Question: I have the following report below i can get all the rows
'''
SERVER NAME COUNT1 COUNT2 Count+% 7days count+% 30days
All Servers
( Server1,
Server2,
Server 3) 7 1,501 500 (20%) 850 (53.3%)
Server 1 2 705 200 (28.3%) 350 (49.6%)
Server 2 3 396 100 (25.2%) 200 (50.5%)
Server 3 2 400 200 (50%) 300 (75%)
'''
I have done the last three rows, but how to get the top row? How can we sum up all the rows.In the top row as above?
the others are simple countDistint and count ,
For Count+ % students :
'''
=Sum(IIf(Fields!Logged7Days.Value = "no", 1, 0)) &" ( "& FormatNumber((Sum(IIf(Fields!Logged7Days.Value = "no", 1, 0)) *100) / count(Fields!f_IdPupil.Value),2) & "%) "
'''
And simply change column to 30days , for the next one basically they tell if the student was present in 7 days, 30 days time.
SAMPLE DATA:

Thank you
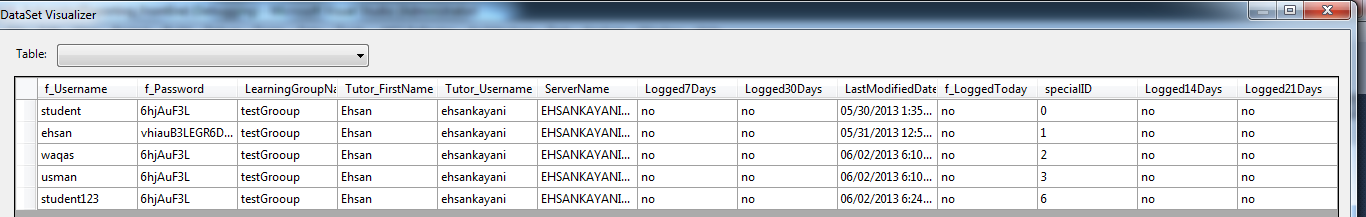
Answer: You can use your expression in any table/group header row; it will just be applied in that current scope, e.g. in a group header the aggregate will be applied to all rows in the group, and in a table header it will be applied to all rows in the dataset.
Say I have the following data:

I've created a simple report based on this:

You can see there are two table header rows, one with headings and one with data, and one group header row - the group is based on 'ServerName'.
For the column both the fields in the table header row and the group header row have exactly the same expression:
'''
=Sum(IIf(Fields!Logged7Days.Value = "no", 1, 0))
& " ( "
& FormatNumber((Sum(IIf(Fields!Logged7Days.Value = "no", 1, 0)) * 100)
/ count(Fields!f_IdPupil.Value),2) & "%) "
'''
The is just your exact same expression with some minor formatting. A similar expression is applied in the column:
'''
=Sum(IIf(Fields!Logged30Days.Value = "no", 1, 0))
& " ( "
& FormatNumber((Sum(IIf(Fields!Logged30Days.Value = "no", 1, 0)) * 100)
/ count(Fields!f_IdPupil.Value),2) & "%) "
'''
You can see the results are as expected at both the group and grand total levels:

All this is to show that you just need to apply the same expression in the different scopes to get your results. If this doesn't look right to you; please let me know what results you expect based on my dataset.